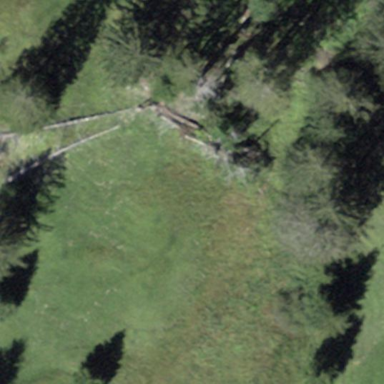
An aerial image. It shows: Forest area.